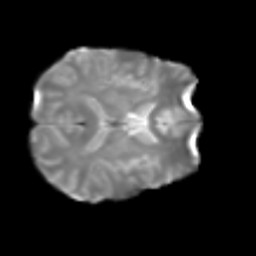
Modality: T2w
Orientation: axial
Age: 22
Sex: female
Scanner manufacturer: siemens
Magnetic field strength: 3 T
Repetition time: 2.3 s
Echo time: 0.085 s